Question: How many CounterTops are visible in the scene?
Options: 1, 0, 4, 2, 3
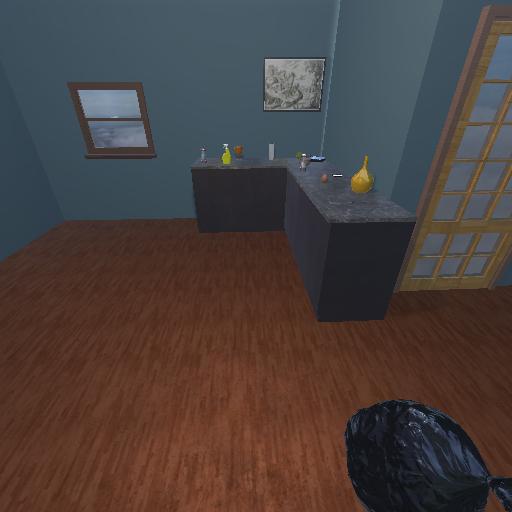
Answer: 1